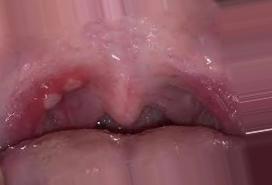
Condition: Mouth Ulcer